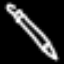
Label: pencil